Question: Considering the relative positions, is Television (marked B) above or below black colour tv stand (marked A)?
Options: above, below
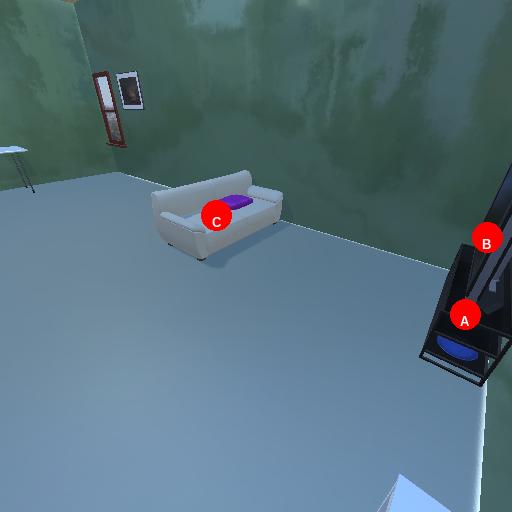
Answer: above